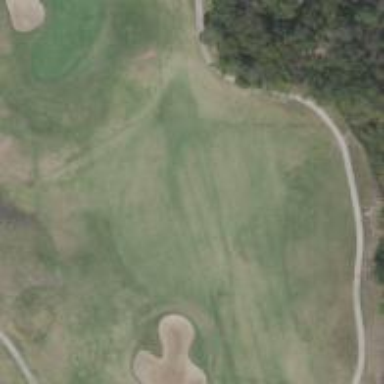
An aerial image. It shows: Golf hole.